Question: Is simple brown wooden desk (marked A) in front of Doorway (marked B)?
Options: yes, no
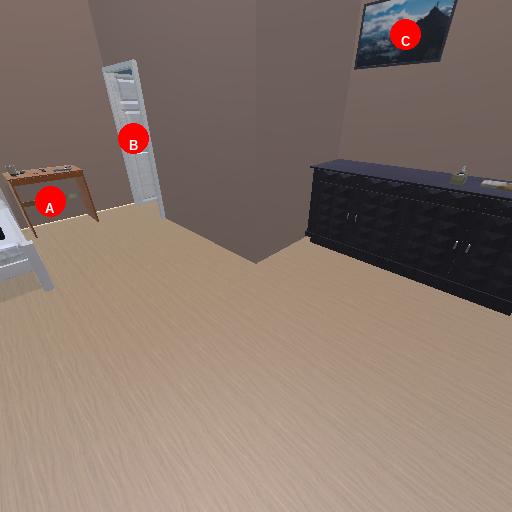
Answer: yes